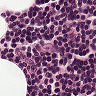
Metastatic tissue present: no